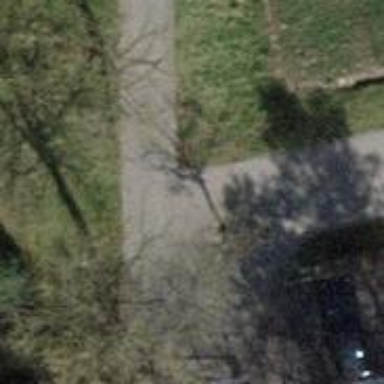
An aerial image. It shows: Bollard barrier.